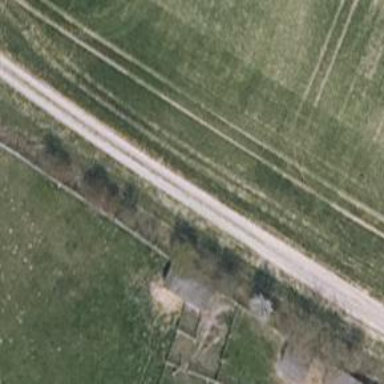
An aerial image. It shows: Track with grade5 tracktype.